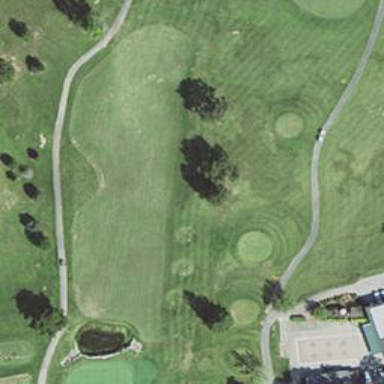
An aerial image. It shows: Scenic golf fairway.